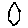
Label: hexagon